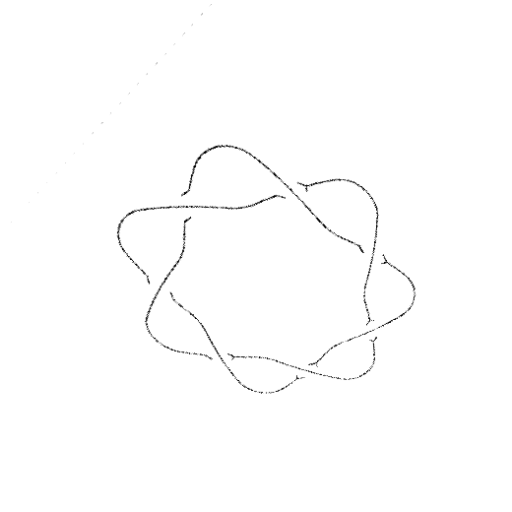
Crossing number: 7